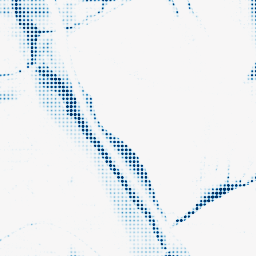
Category: morphological
Decomposition family: morphological_rect
Decomposition parameters: operation: closing
width: 50
height: 5
Upsampling method: sinc_hamming
Upsampling parameters: scale: 8
kernel_size: 4
Upsampling scale: 8